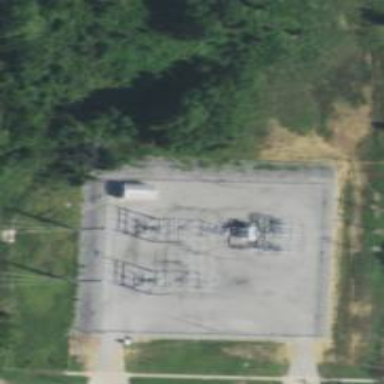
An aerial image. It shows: Distribution-level power substation.